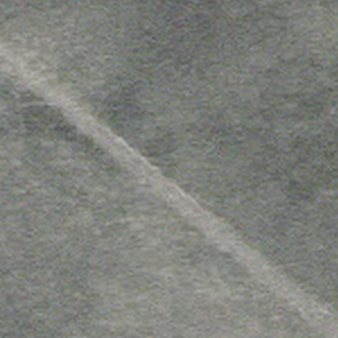
Label: other